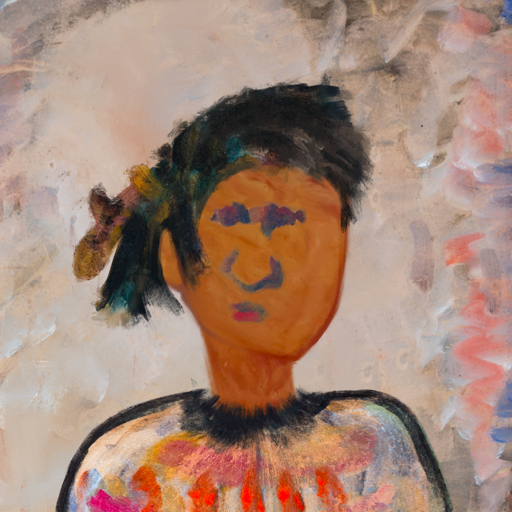
Background: Roy_Bahadur, Head And Neck Front: Pious_Lady, Face Front: In_The_Sun, Bust: Childish, Hair Front: Pipe, Head Accessory: Blank, Second Necklace: Blank, Necklace: Blank, Baby: Blank